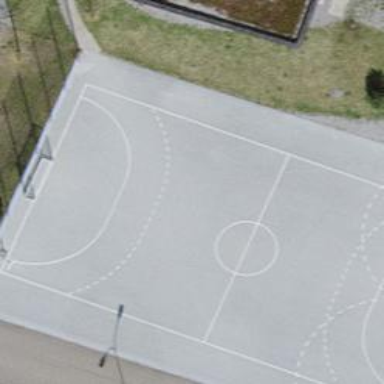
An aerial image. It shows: Basketball court on pitch.